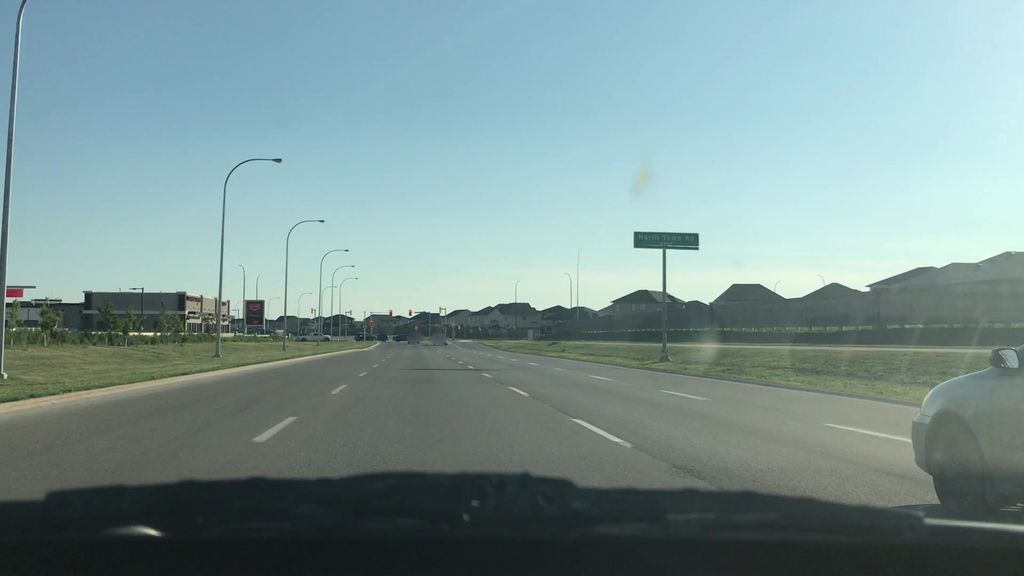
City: winnipeg